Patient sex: F
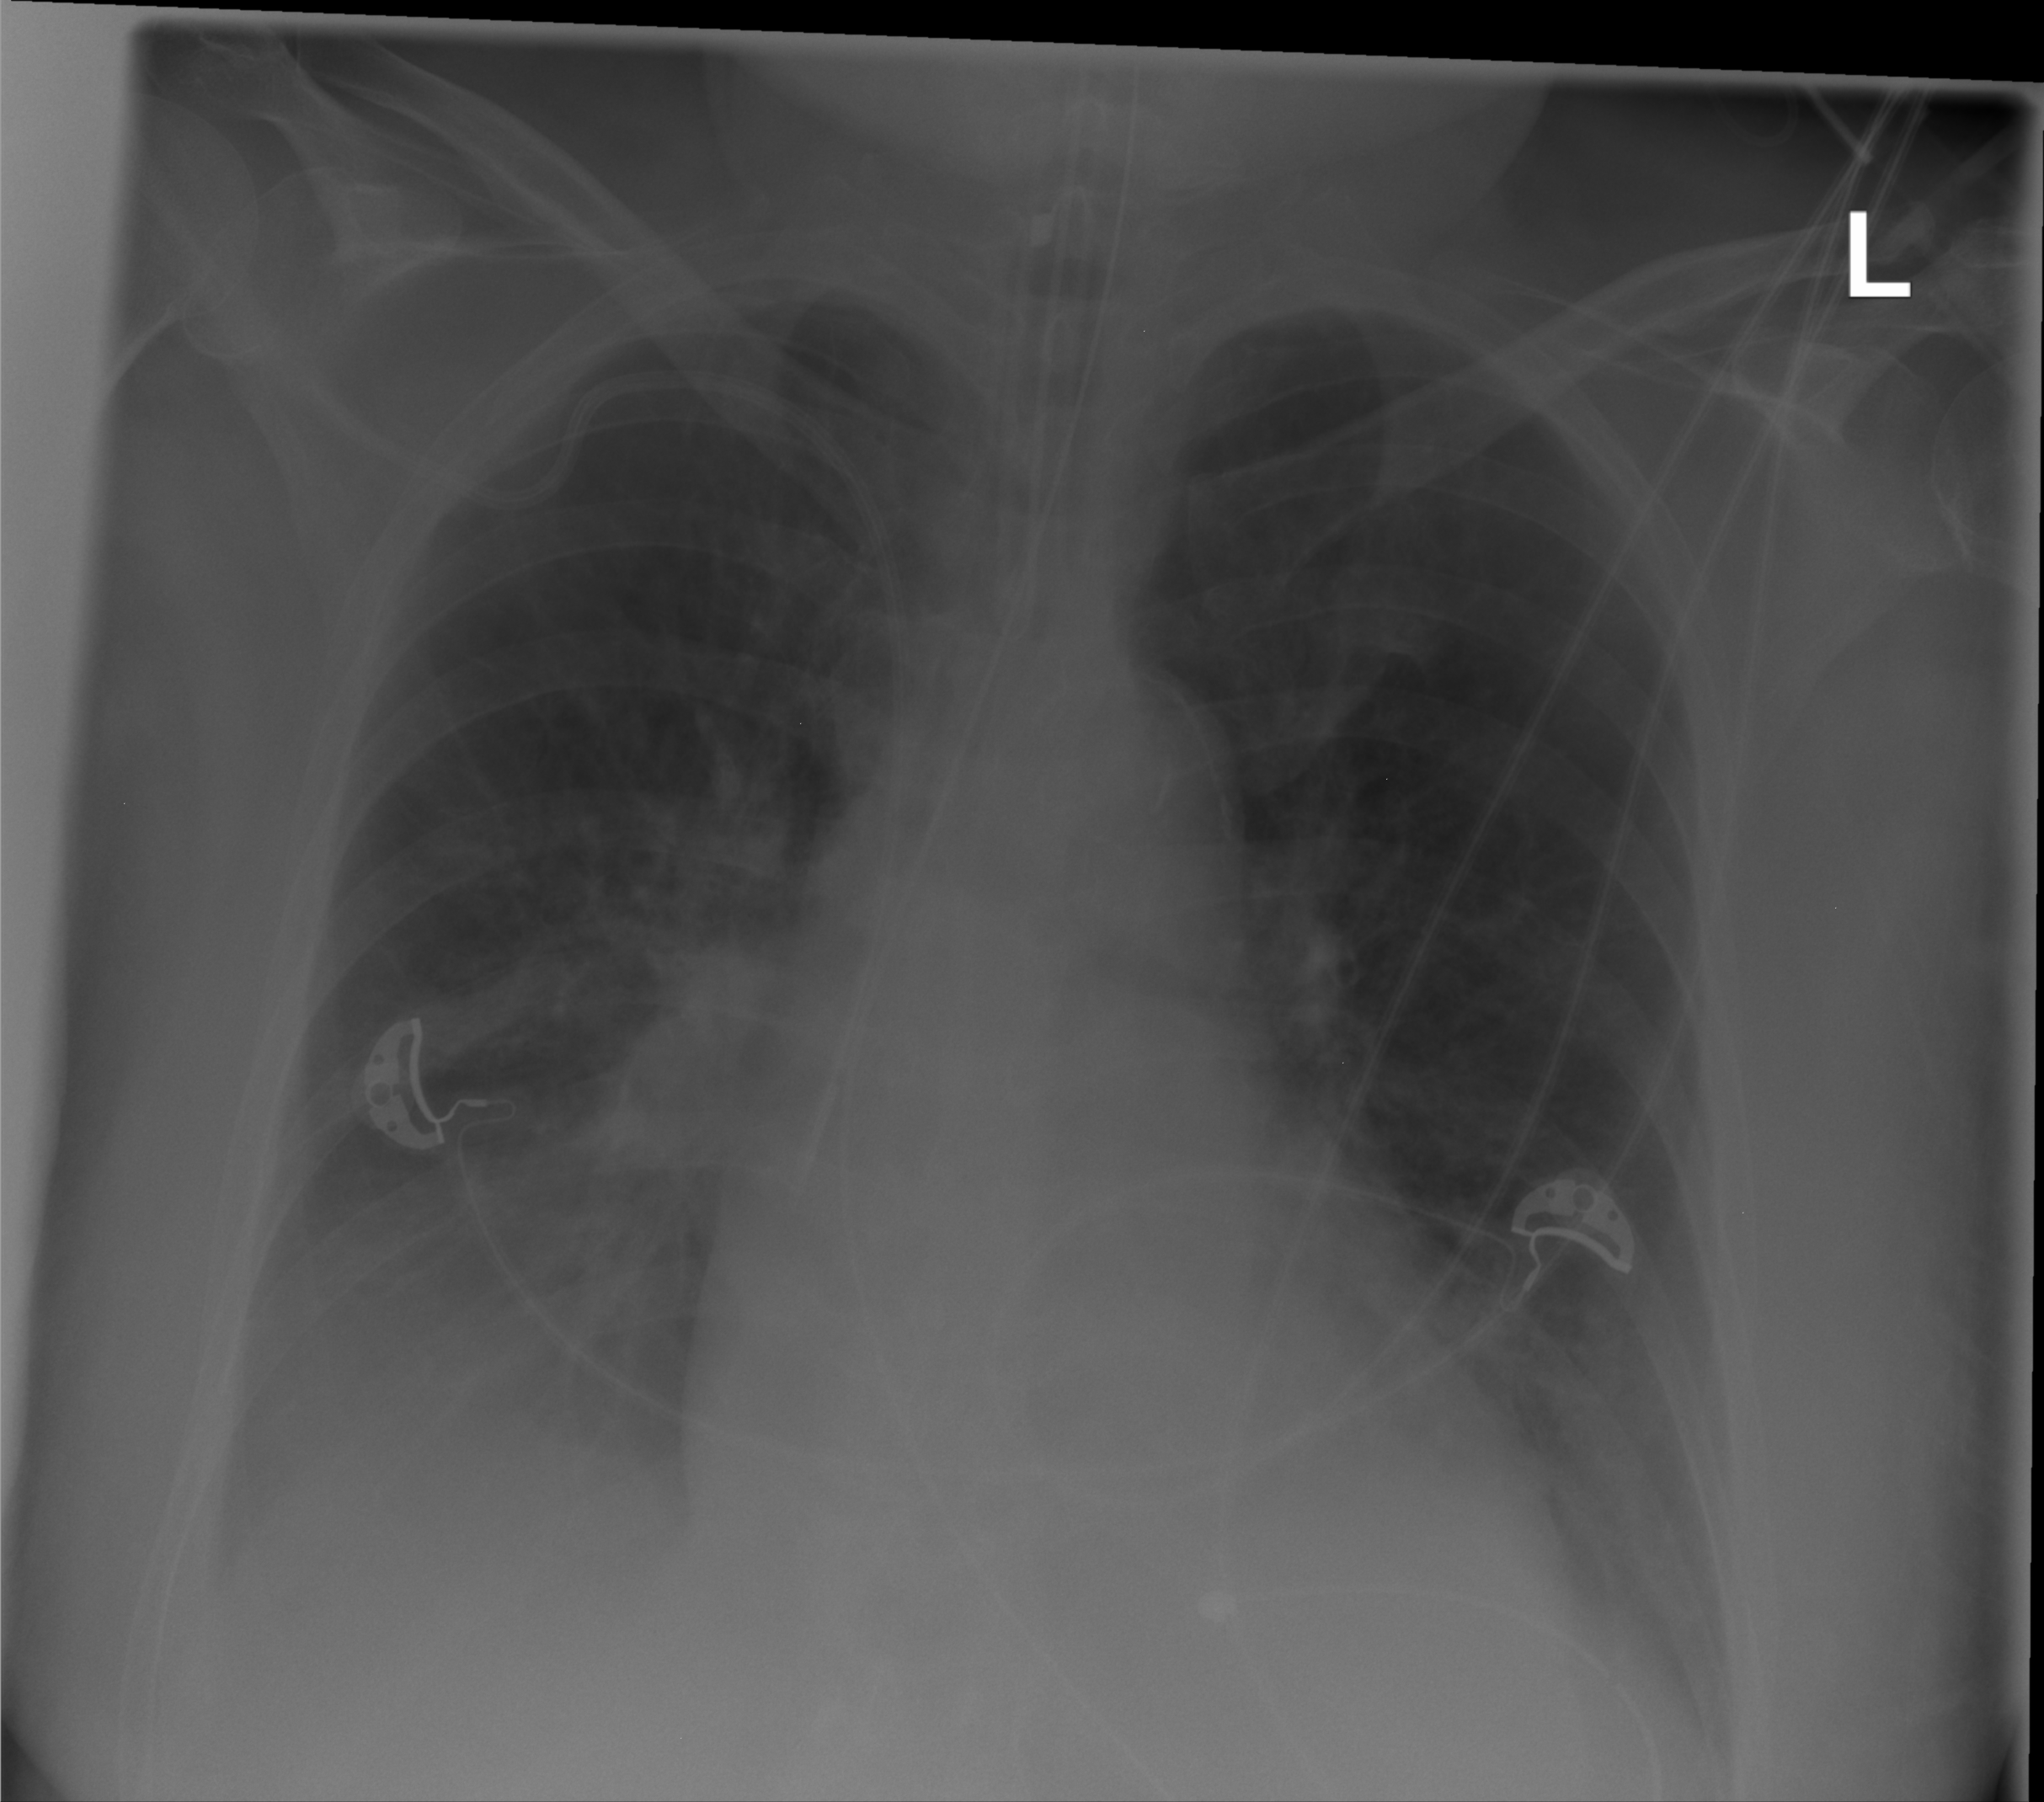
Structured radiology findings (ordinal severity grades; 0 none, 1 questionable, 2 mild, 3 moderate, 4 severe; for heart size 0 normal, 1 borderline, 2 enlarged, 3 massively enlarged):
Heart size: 0
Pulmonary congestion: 0
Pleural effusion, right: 2
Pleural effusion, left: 1
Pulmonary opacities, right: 0
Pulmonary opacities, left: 0
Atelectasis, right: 2
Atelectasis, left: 2